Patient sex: F
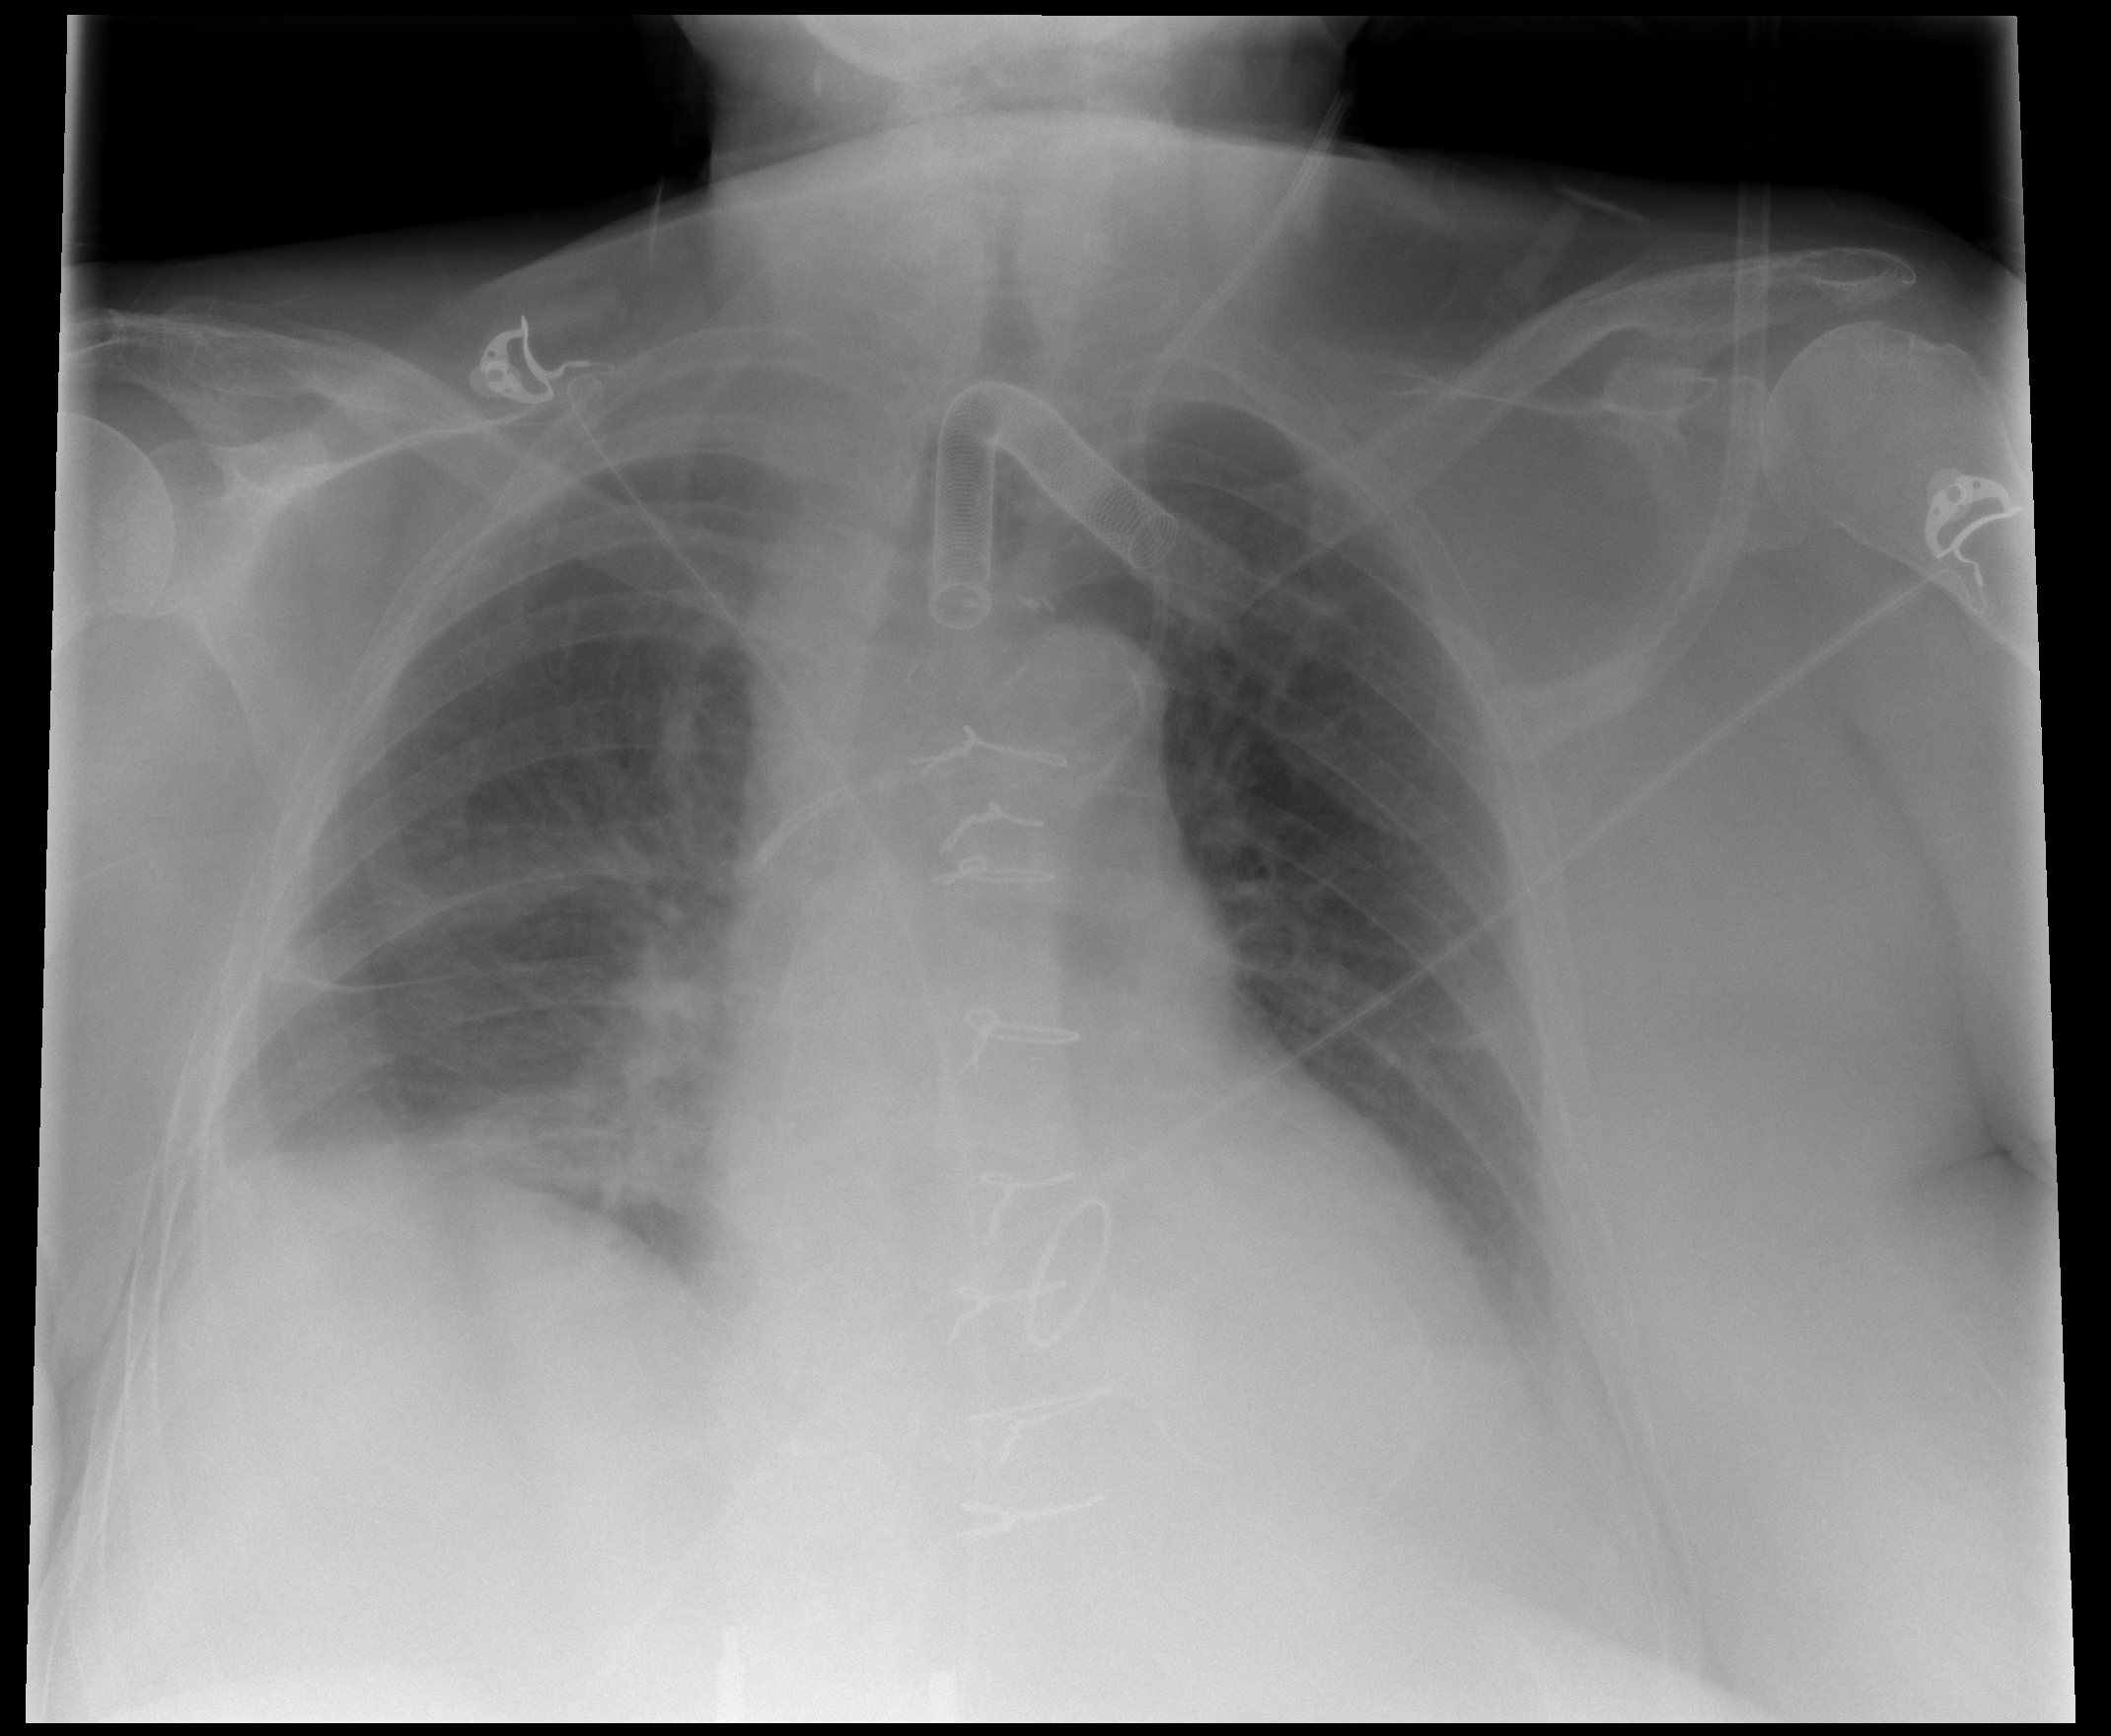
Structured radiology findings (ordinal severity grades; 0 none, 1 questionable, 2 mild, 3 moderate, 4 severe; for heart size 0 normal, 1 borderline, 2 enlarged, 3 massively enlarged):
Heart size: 1
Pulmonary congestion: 0
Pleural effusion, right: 1
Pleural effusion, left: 1
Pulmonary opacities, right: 2
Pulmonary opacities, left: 0
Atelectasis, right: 2
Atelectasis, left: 0